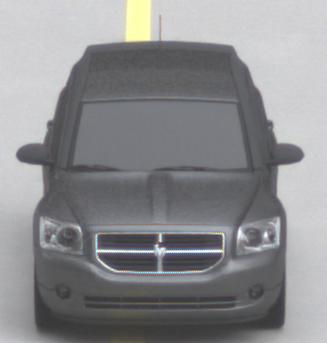
Make: Dodge
Model: Caliber 1.8
Detailed model: Caliber
Model produced from: 2006/06
Model produced until: 2009/03
Doors: 5
Color: gray
Road condition: dry road
Daytime: midday
Contrast: low contrast